Aerial crown-view tile of a tropical tree (Barro Colorado Island, Panama), acquired 20241112:
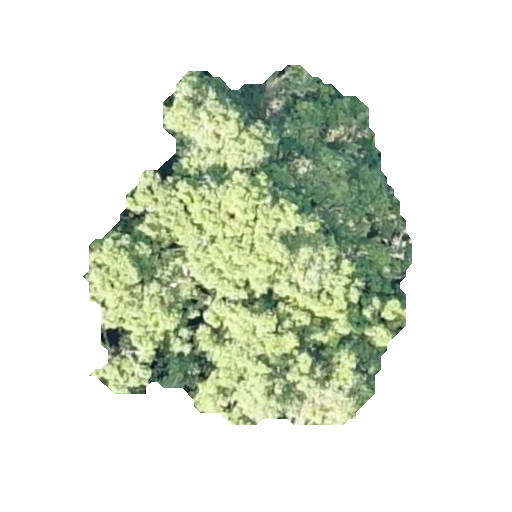
Species: Brosimum alicastrum
GBIF accepted scientific name: Brosimum alicastrum
Crown area: 134.28 m²